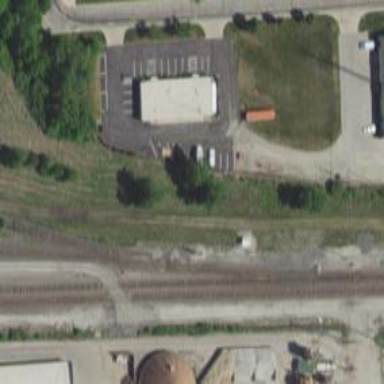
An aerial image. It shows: Abandoned railway.